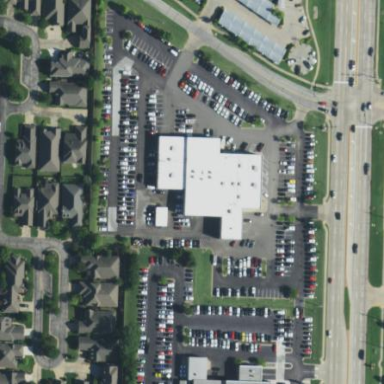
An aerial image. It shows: Car shop building.